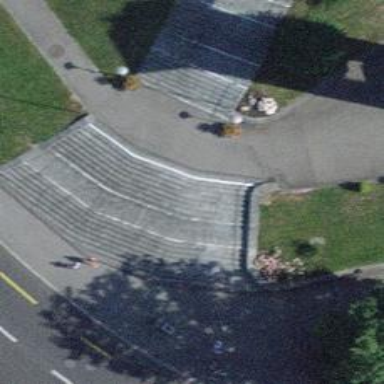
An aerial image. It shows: Set of steps on the road.